Field crop: maize
Growth stage: 1
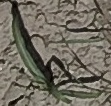
Species: sorghum